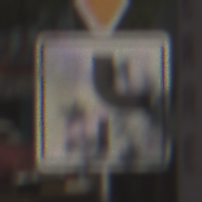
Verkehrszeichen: VerlaufVorfahrtsstrasse10
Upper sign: VorfahrtGewaehren
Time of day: MorningAfternoon
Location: Outdoor (Special)
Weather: PartlyCloudy
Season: NotSpecified
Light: Natural